Question: I am building a simple ASP.NET MVC app with Entity Framework Database First that allows a user to edit tables in a database. One table has a foreign key to another table. I want the user to be able to change the foreign key value.
How do I choose which column from the "foreign" table is displayed to the user in the view? I scaffolded the view out, but it is displaying the wrong column.
The foreign key is in the DealerAuto table, which has columns: DealerAutoID, DealerID, DealerMakeName, DealerModelName. For some reason, the dropdown in the view for DealerAutoID is pulling in DealerMakeName. I want it to pull in DealerModelName.

'''
@model ModelYearChange.Models.DealerAutoTrim
'''
[...]
'''
<div class="form-group">
@Html.LabelFor(model => model.DealerAutoID, "DealerAutoID", new { @class = "control-label col-md-2" })
<div class="col-md-10">
@Html.DropDownList("DealerAutoID", String.Empty)
@Html.ValidationMessageFor(model => model.DealerAutoID)
</div>
</div>
'''
'''
public ActionResult Create()
{
ViewBag.DealerAutoID = new SelectList(db.DealerAutoes, "DealerAutoID", "DealerMakeName");
ViewBag.DealerModelName = new SelectList(db.DealerAutoes, "DealerModelName", "DealerModelName");
return View();
}
// POST: /DealerAutoTrim/Create
// To protect from overposting attacks, please enable the specific properties you want to bind to, for
// more details see http://go.microsoft.com/fwlink/?LinkId=317598.
[HttpPost]
[ValidateAntiForgeryToken]
public ActionResult Create([Bind(Include = "DealerAutoTrimID,DealerAutoID,DealerTrimName,DealerTrimMSRP,DealerTrimMPG_City,DealerTrimMPG_Highway,DealerTrimBulletPoints,Year")] DealerAutoTrim dealerautotrim)
{
if (ModelState.IsValid)
{
db.DealerAutoTrims.Add(dealerautotrim);
db.SaveChanges();
return RedirectToAction("Index");
}
ViewBag.DealerAutoID = new SelectList(db.DealerAutoes, "DealerAutoID", "DealerMakeName", dealerautotrim.DealerAutoID);
return View(dealerautotrim);
}
'''
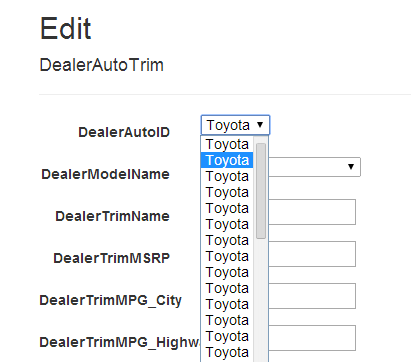
Answer: Your list binding is kind of messed up :)
Firstly, you only need one SelectList parsed to the View. So in your controller, simply have
'''
ViewBag.DealerAutoes = SelectList(db.DealerAutoes, "DealerModelId", "DealerModelName");
'''
Note: the second SelectList parameter specifies what field becomes the "value" of the dropdown, with the third parameter defining what field becomes the "text" value.
Then in your view, you can simply have:
'''
@Html.DropDownListFor(m => m.DealerAutoId, (SelectList)ViewBag.DealerAutoes)
'''